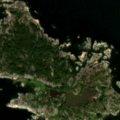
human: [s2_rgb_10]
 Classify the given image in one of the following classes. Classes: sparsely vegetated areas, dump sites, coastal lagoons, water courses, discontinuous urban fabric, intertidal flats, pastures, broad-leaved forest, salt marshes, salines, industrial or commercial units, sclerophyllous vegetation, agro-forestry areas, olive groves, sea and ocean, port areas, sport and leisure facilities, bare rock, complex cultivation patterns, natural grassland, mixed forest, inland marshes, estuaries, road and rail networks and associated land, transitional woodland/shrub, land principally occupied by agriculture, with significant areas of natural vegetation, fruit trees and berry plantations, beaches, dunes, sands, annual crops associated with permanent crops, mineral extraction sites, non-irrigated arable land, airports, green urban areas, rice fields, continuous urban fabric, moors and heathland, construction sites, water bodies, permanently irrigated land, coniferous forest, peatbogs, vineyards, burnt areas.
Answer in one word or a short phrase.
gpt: coniferous forest, mixed forest, bare rock, sea and ocean